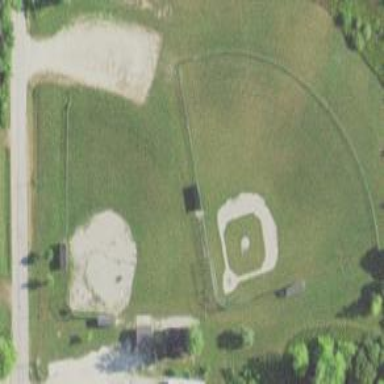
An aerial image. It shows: Baseball pitch for leisure land.